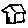
Label: house